Question: I have started working on what I expect to become, by far, the largest project I've ever done, and I've come to the conclusion that I really need to start using some kind of version control beyond my current dated zip files and a txt file of comments. I've looked into a number of different options but I'm just not finding anything that I feel is a fit for me.
One of my big complaints is the total lack of a quality GUI in any of the available options, TortoiseSVN seems to be the best of what's out there, and is still terribly unintuitive (I have nothing against FOSS, but this does seem to be a common problem among OSS projects). Reading the guides and manuals for SVN and other version control systems feels to have a complexity level akin to learning a new programming language.
I'm a solo developer, so I require very limited (if any) merge support and branching capabilities, no real need for multi-user systems, I have no need for distributed repositories. Basically what I would like is something akin to an automation of my zipping process with organizational support, commenting and basic diff options.
I have been toying with the idea of rolling my own program to fit my needs, to those ends I tossed together a very basic GUI mock-up to figure out what it would look like. Please ignore any spelling and organization/logic mistakes.
Please see mock-up here:

This is little more then a "napkin sketch" really. The way I envision functionality is that you would drag a version out of the tree and drop it where you wanted it. It would create a directory containing that version of your project. There would be a hidden file with in the directory that would contain the version information. When you wanted to create a new version, you would drag and drop that folder into the tree view. If you were working with a Version that was not the most current it would create a branch. It would check for file changes/moves/renames and prompt for general version, and specific file comments.
My Question here is multifold. Is there anything out there similar to what I'm looking for? (I'm open to reasonably priced non-free options).
If not, would there be any call for this kind of a program in the programming community at large that would make it worthwhile to polish the program as an end user product?
-- I know what you mean here; I would consider multi-user support as something I would be adding to the system in a later version, and would plan accordingly. As for merge support, I would never work with more than a small team on any of my projects and thus would have no need for anything more than the basic merge support. -- I guess it would have been more clear to say that I disagree with the concepts behind Distributed Repositories and simply would not use them. I'm not arguing the need and usefulness of these features in a large business project, or in a large FOSS project - but I wouldn't use Oracle to keep track of my friend's phone numbers. While a custom GUI is a good suggestion, it really isn't a project for me. IMHO it exemplifies what I see as the primary problem in the development of OSS systems such as SVN, being built from various components wrapped around and built on top of one another leads to a highly unintuitive system (in general, not just the GUI) with no clear design or focus.
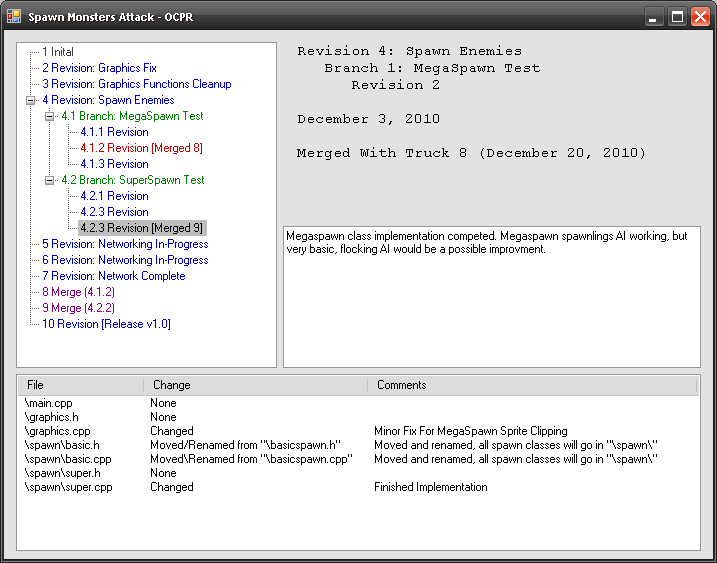
Answer: I too was once intimidated by the complexities SVN. However, I forced myself to dig in to it, and I'll never, ever go back. It really didn't take that long to get the hang of it. Tortoise really isn't that bad UI-wise once you've got the feel for it. If you're on Windows, <URL> makes setting up a server pretty painless.
I now create a SVN repository for even the simplest of projects. Even on one-man projects, the ability to check out a working copy on multiple computers is wonderful. That way, I can work on my project from my desktop or my laptop without worrying about keeping straight which computer has the most recent version of which file. Just update, merge, and get on with my life.
I will recommend against rolling your own. Version control is a problem that's <URL> merge support and branching capabilities , no real need for multi-user systems , I have no need for distributed repositories ."
If you're still not sold on the UI of the SVN tools available, there's still a happy medium: why not use the <URL> is a fantastic C# wrapper of the API.
If this will be the big project you see it as, it is--in my opinion--better to start using a proper SCM tool , even if there is a bit of a learning curve.